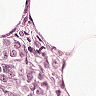
Metastatic tissue present: yes